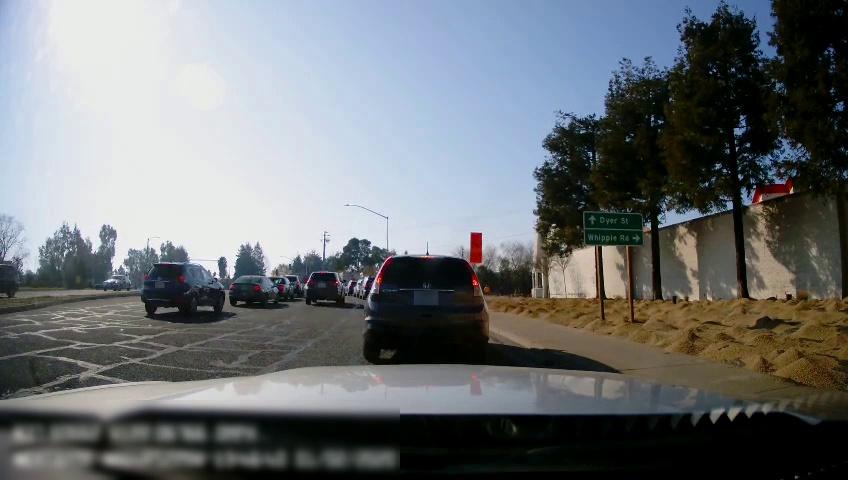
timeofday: Dusk/Dawn/Twilight
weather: Sunny
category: Drivable Space
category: Drivable Space
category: Vehicles | SUV
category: Vehicles | Car
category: Vehicles | SUV
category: Vehicles | SUV
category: Vehicles | SUV
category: Vehicles | Car
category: Vehicles | SUV
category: Vehicles | SUV
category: Vehicles | SUV
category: Vehicles | Truck
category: Vehicles | SUV
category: Vehicles | SUV
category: Pedestrians
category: Traffic | Signs
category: Traffic | Signs